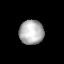
Tissue: lung
Cell type: Others
Senescence score: 0.2423
Nuclear area (px): 589
Mean DAPI intensity: 176.012